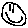
Label: smiley face